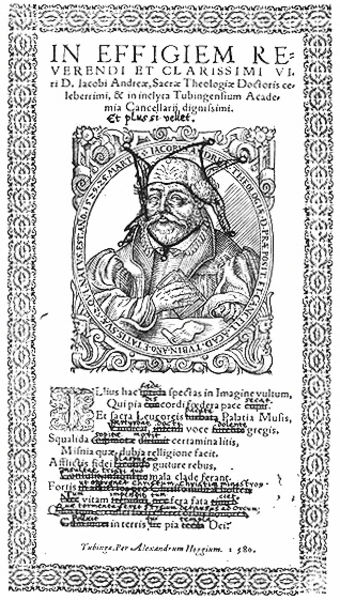
Titel: Bildnis des Jacob Andreae
Künstler: Alexander Hock
Institution: (Seriendruck)
Schlagwörter: gemälde, mann, weiß, hut, schwarz, zeichen, zeichnung, muster, ornament, bart, kappe, mütze, kragen, rahmen, vollbart, bild, bildnis, hände, portrait, mantel, blatt, schrift, rahmung, dekor, ornamente, verzierung, narr, buch, zettel, druck, stich, seite, schwarzweiß, text, zeitschrift, buchstaben, überschrift, entwurf, buchseite, deckblatt, verziert, rechteckig, zipfel, narrenkappe, hofnarr, latein, theologe, korrektur, spitzel, frontispiez, in, mann porträt, effigiem, verendi, dekior, korregiert, in effigiem re, frontis